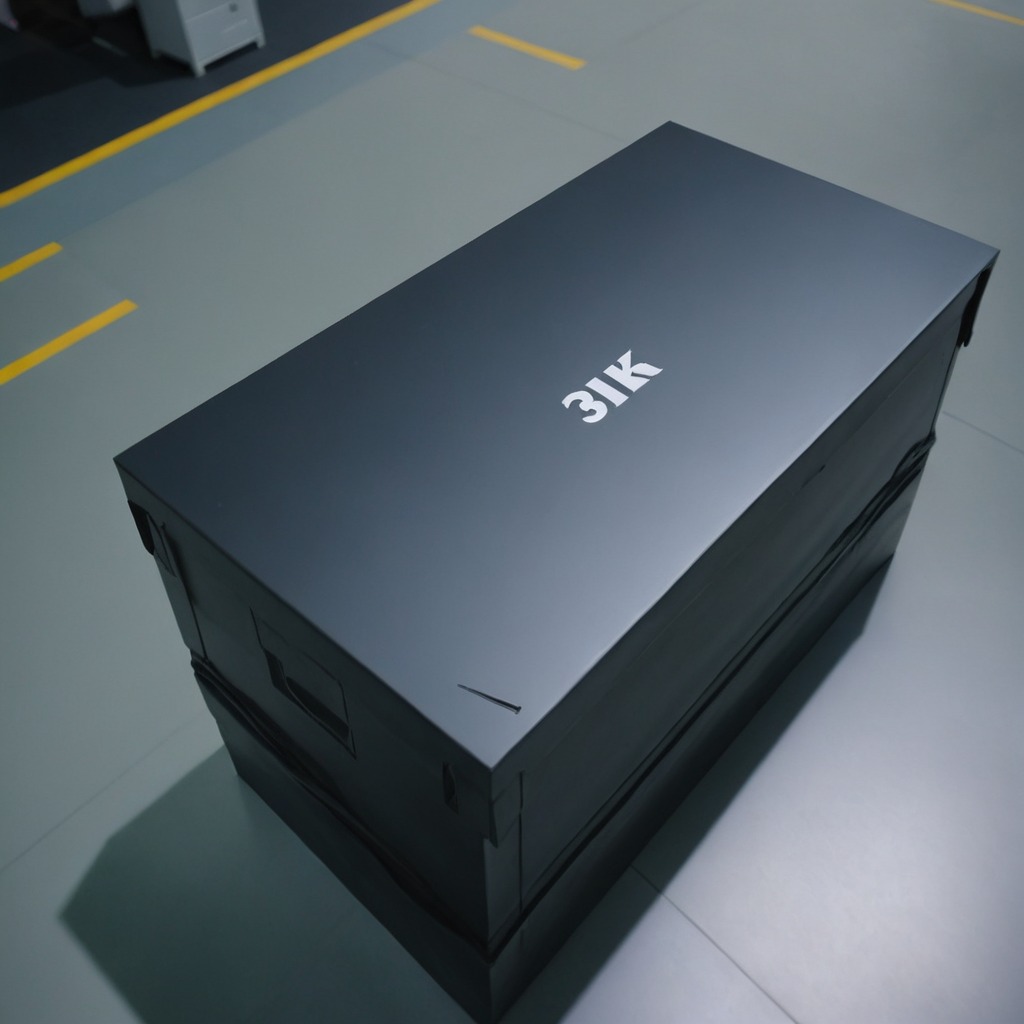
A nail is lying on a toolbox surface in an airplane hangar workshop 8K.